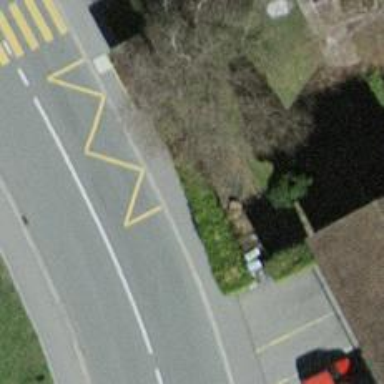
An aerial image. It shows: Platform for public transport is situated by the road.